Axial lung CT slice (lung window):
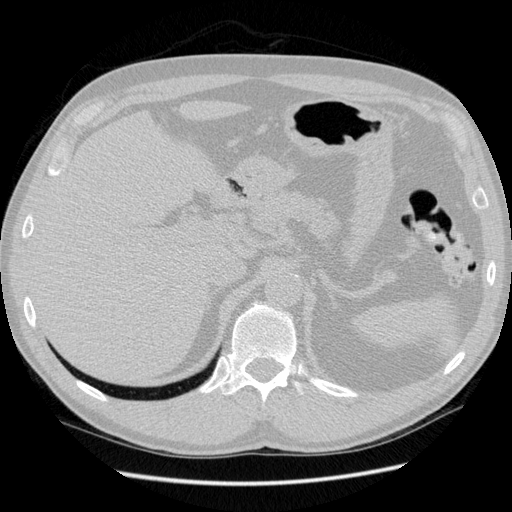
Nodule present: no